Interaction volume radius: 5 \u00c5
Interaction volume height: 25 \u00c5
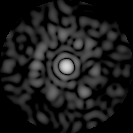
Disorder parameter: 0.8505